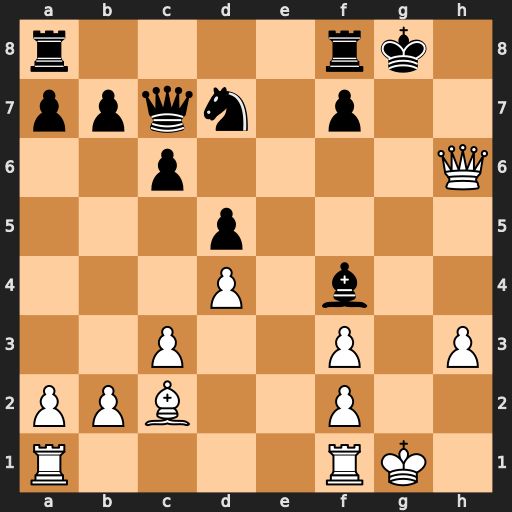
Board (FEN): r4rk1/ppqn1p2/2p4Q/3p4/3P1b2/2P2P1P/PPB2P2/R4RK1
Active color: w
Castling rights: -
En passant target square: -
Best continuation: Qh7#